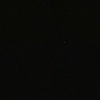
Label: space